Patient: sex M, age 75
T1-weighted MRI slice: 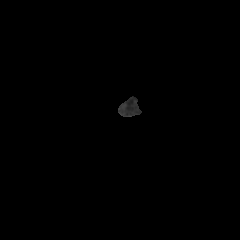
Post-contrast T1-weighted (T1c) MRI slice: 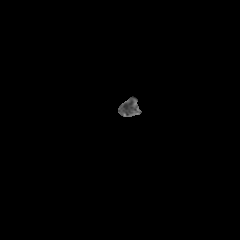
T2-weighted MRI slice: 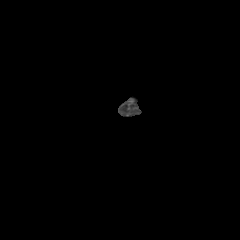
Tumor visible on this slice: no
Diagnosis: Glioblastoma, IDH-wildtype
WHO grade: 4